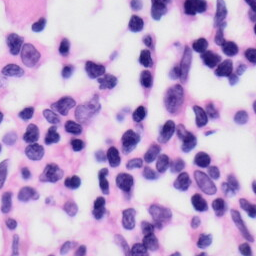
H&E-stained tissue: Skin